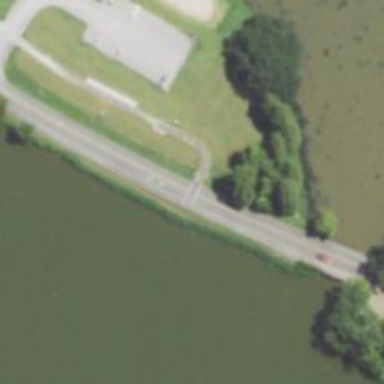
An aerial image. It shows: Asphalt path with uncontrolled crossing.